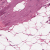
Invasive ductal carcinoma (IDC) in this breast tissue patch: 0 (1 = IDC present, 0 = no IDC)